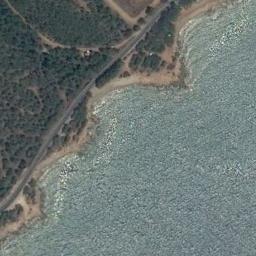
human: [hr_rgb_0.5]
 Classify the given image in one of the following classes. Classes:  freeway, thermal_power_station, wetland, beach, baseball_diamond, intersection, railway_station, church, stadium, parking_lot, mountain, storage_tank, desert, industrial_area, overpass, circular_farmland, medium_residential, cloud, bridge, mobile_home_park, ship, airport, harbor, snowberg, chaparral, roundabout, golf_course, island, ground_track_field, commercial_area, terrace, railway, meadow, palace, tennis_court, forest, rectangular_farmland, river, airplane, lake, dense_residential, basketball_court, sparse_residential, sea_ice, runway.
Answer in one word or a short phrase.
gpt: beach